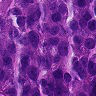
Metastatic tissue present: yes